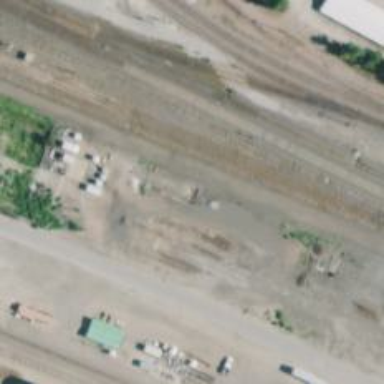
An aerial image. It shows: Siding service facility.